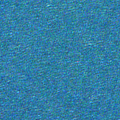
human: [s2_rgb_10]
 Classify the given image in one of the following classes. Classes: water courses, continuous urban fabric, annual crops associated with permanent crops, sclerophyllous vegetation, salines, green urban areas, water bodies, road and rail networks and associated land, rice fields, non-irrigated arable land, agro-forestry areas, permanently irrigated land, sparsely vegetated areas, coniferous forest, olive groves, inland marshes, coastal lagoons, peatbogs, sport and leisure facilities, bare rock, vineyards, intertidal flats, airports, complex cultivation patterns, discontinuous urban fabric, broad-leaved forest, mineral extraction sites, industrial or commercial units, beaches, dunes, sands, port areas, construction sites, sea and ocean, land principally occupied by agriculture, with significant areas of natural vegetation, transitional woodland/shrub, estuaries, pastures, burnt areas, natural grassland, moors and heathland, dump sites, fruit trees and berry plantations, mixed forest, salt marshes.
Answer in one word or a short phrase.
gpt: sea and ocean